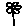
Label: flower